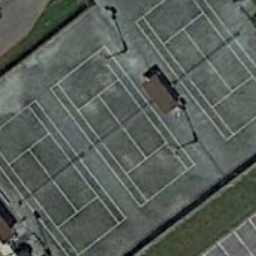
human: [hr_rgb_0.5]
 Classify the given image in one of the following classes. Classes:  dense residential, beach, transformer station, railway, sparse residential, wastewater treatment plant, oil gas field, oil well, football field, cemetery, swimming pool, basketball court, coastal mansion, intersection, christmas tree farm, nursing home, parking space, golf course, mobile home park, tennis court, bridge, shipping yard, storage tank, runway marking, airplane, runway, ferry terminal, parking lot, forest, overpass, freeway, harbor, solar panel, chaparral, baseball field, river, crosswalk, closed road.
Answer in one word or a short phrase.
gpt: tennis court